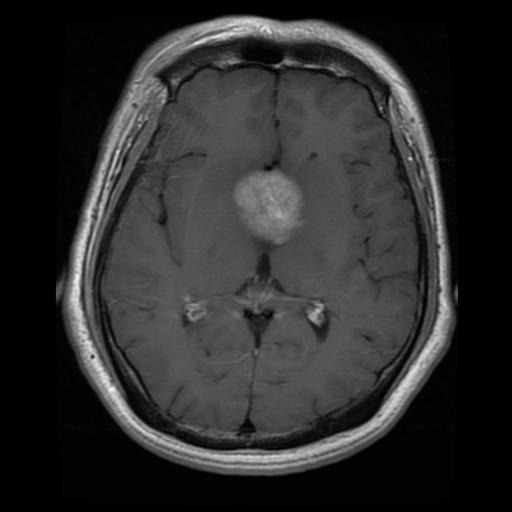
Label: pituitary